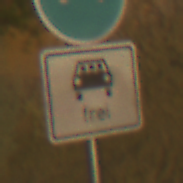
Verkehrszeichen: MehrfachbesetzePersonenkraftwagenFrei
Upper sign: Busssonderstreifen
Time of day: SunriseSunset
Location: Outdoor (Nature)
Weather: PartlyCloudy
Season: NotSpecified
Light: Natural